Question: I tried to clear borders, on merged cells. This cause a error:

This code line:
'''
battle.Range("o11:o12").Clear
'''
I tried another .clear suboptions, but no works. Anyone can help?
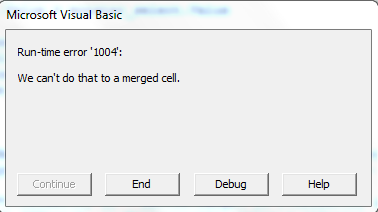
Answer: Try:
'''
battle.Range("o11:o12").Borders.LineStyle = xlNone
'''